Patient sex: M
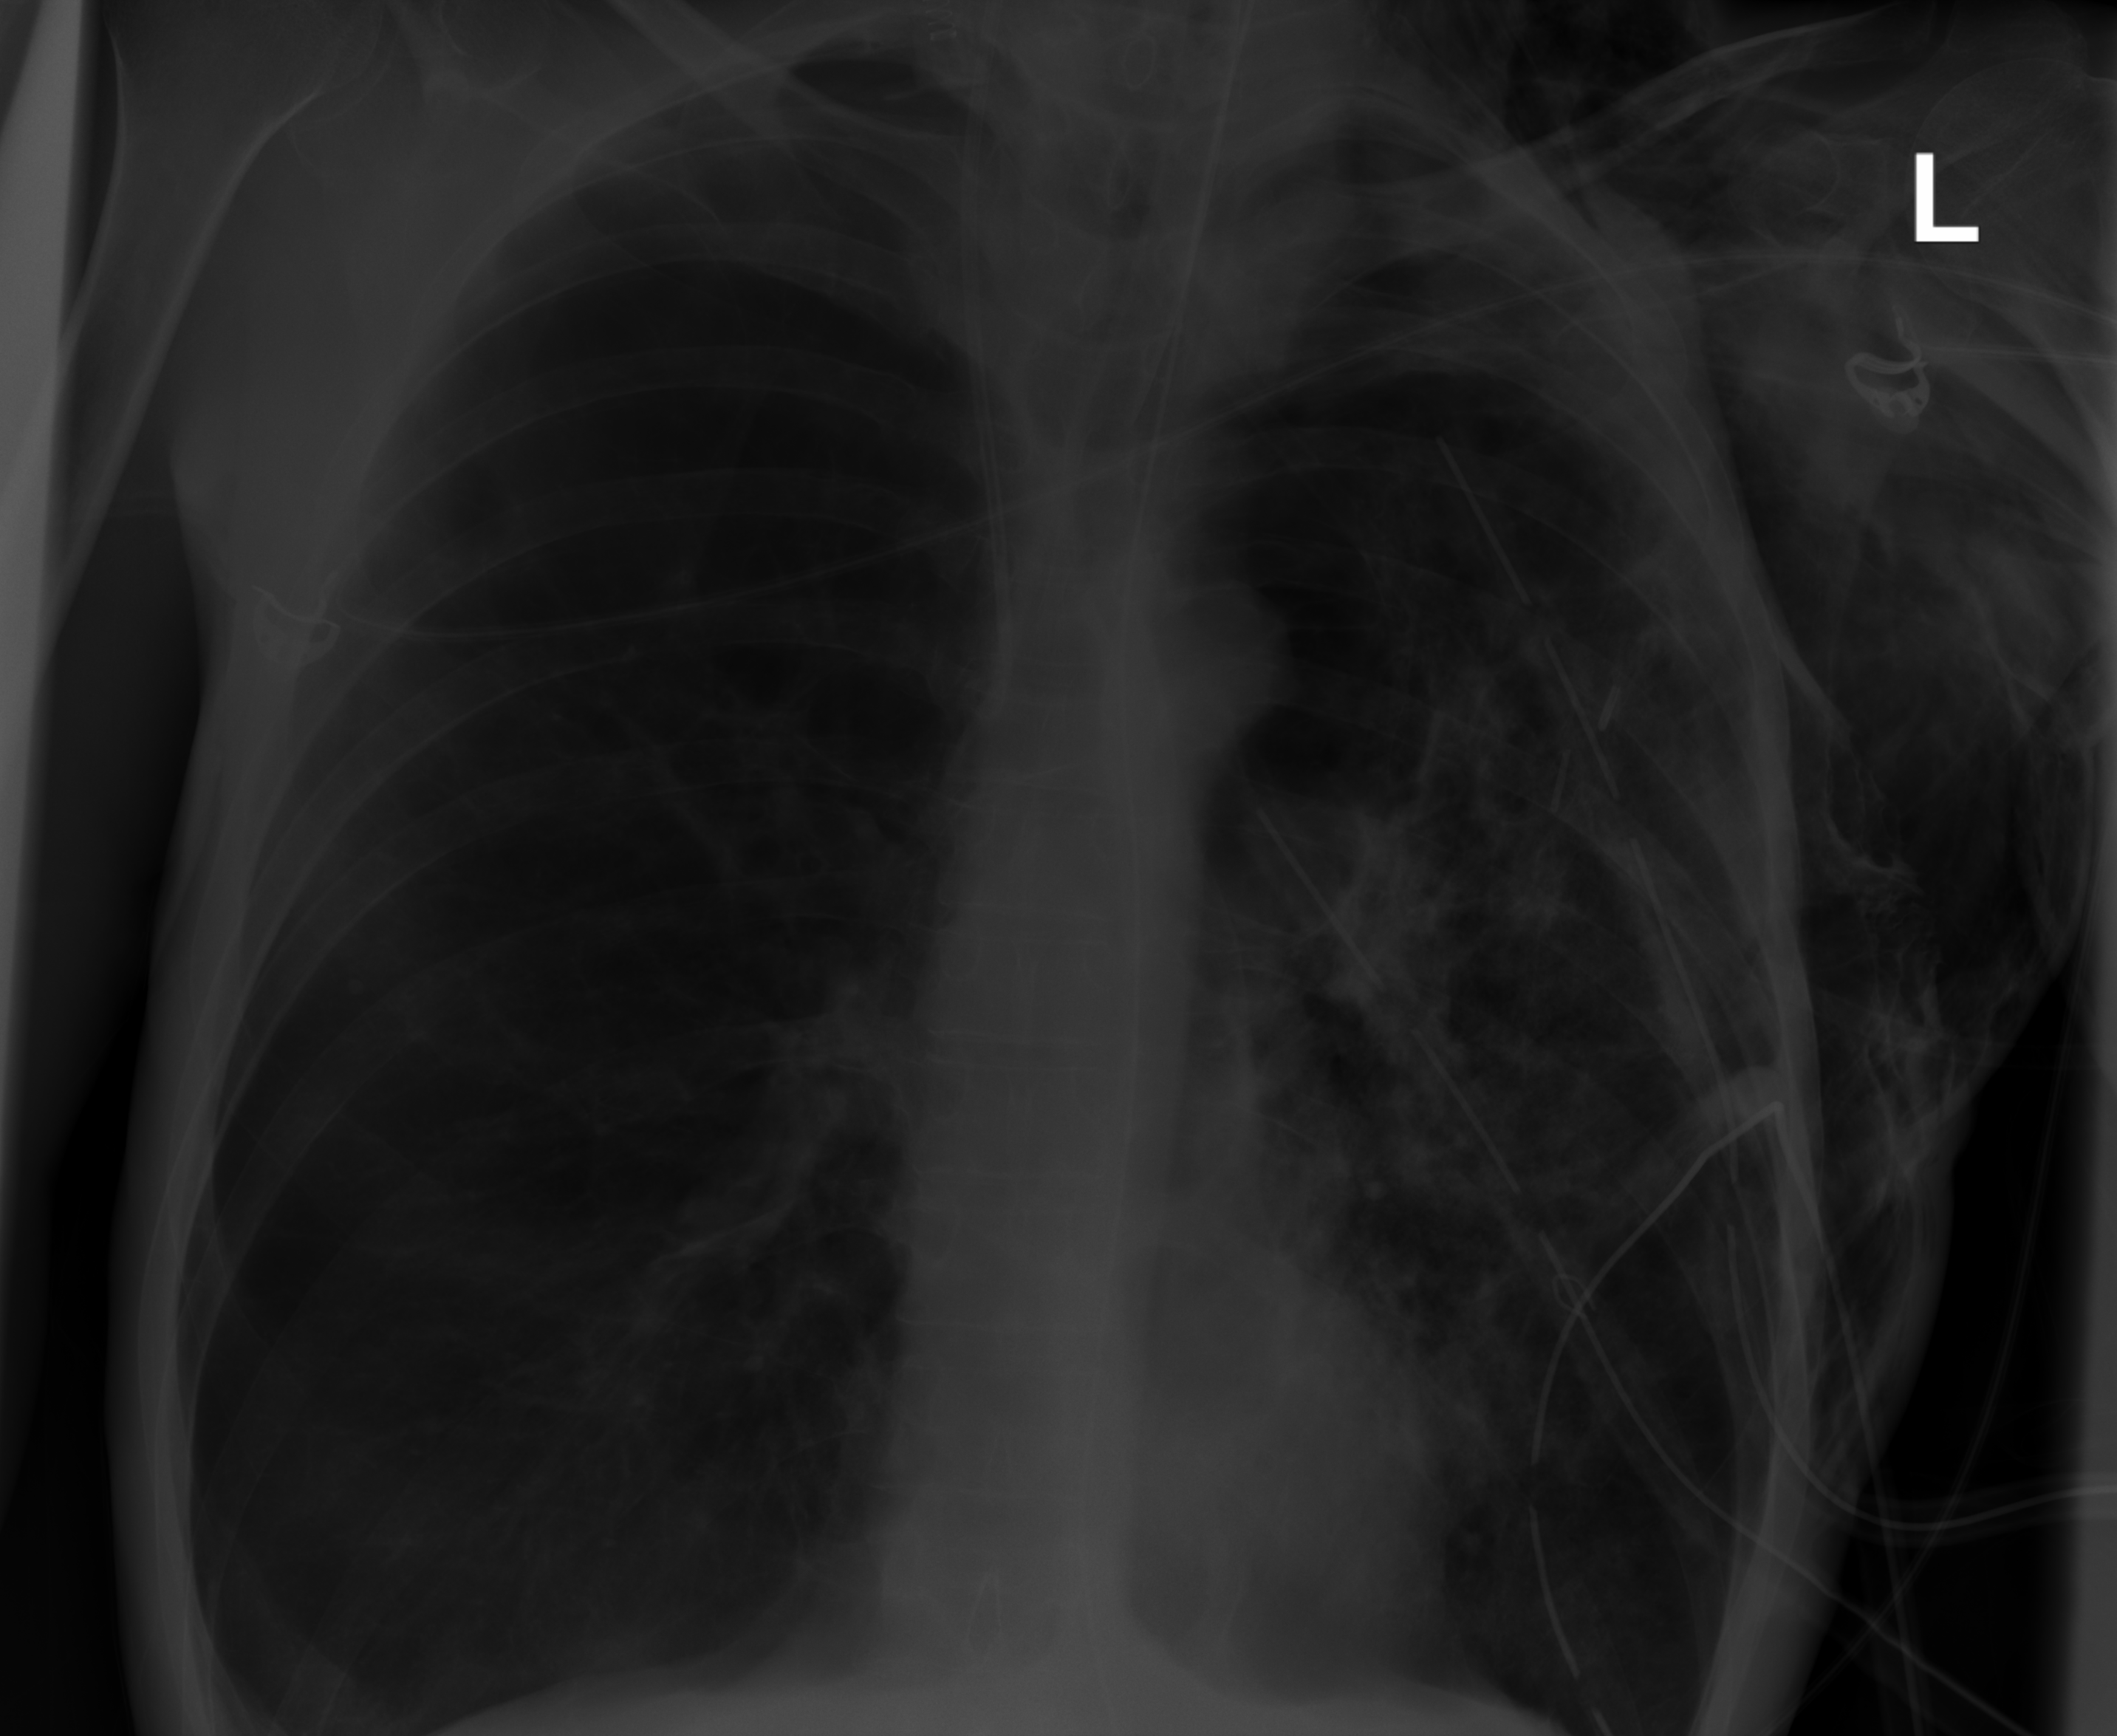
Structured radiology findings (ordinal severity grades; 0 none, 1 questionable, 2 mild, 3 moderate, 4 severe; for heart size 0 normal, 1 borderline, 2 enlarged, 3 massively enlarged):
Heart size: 0
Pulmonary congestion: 0
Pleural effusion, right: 0
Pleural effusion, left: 0
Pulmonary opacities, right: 0
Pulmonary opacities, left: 2
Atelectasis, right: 0
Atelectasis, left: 2